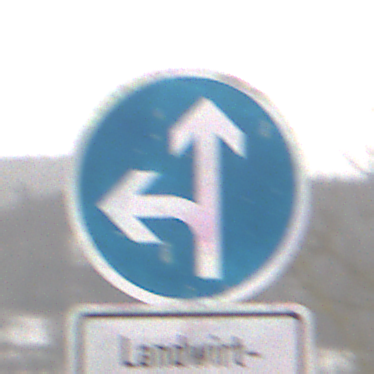
Verkehrszeichen: VorgeschriebeneFahrtrichtungGeradeausOderLinks
Zusatzzeichen unten: BesondereFahrzeugeUndTransportgueter6
Umgebung: Outdoor, Nature
Tageszeit: Midday
Wetter: Overcast
Licht: Natural
Jahreszeit: Winter
Kontrast: LowContrast